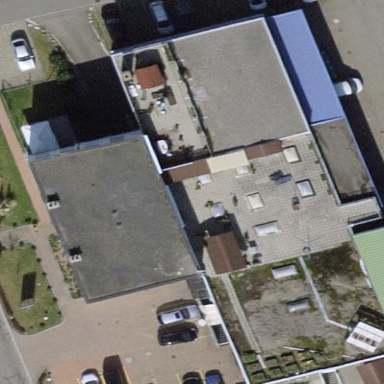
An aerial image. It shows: Commercial building.